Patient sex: M
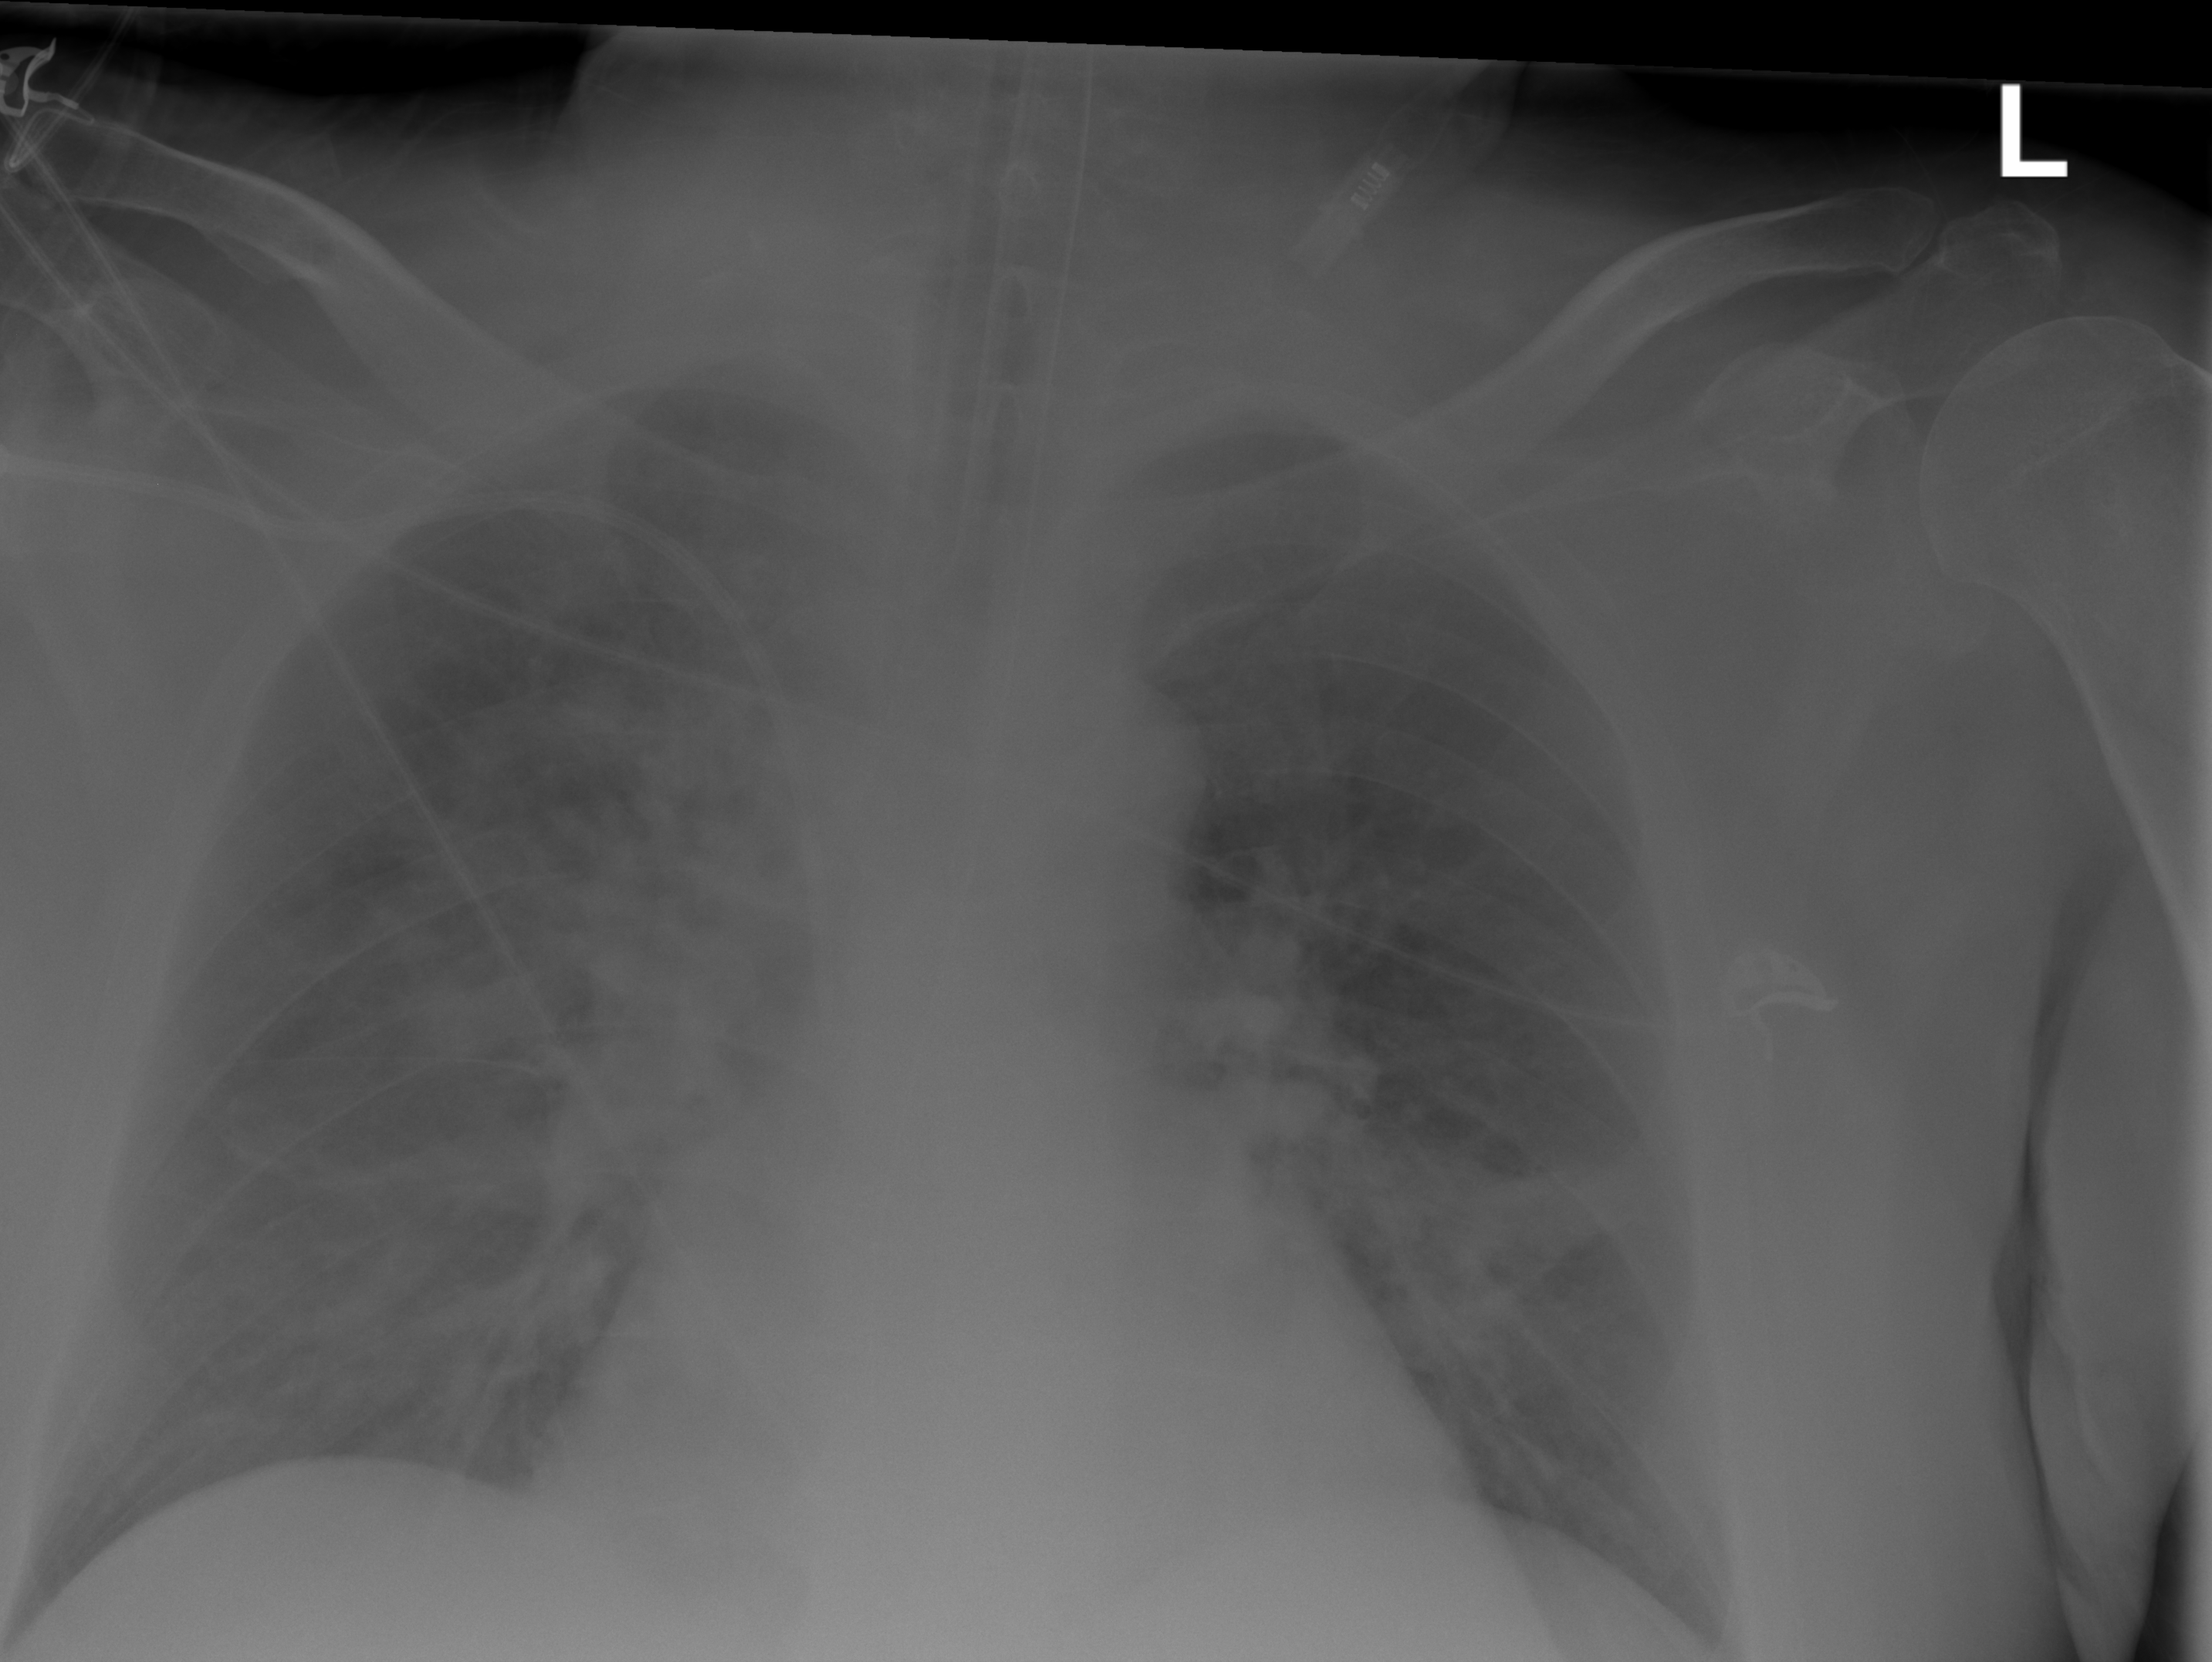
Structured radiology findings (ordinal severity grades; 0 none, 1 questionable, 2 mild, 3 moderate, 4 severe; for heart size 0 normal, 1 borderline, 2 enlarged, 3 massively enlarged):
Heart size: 2
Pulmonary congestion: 2
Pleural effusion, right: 2
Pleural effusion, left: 2
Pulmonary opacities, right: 3
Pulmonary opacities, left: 2
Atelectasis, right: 2
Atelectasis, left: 2